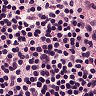
Metastatic tissue present: no